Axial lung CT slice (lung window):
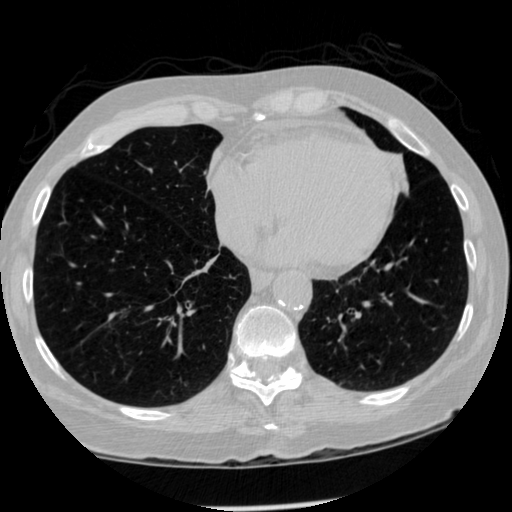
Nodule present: no